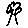
Label: tree